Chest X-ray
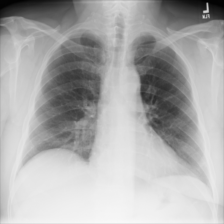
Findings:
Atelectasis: negative
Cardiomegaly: negative
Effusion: negative
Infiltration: negative
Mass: negative
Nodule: negative
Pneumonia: negative
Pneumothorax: negative
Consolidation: negative
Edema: negative
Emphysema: negative
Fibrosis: negative
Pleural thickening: negative
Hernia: negative